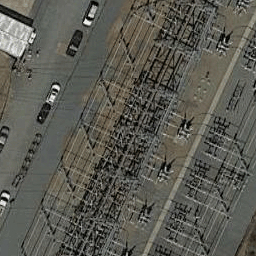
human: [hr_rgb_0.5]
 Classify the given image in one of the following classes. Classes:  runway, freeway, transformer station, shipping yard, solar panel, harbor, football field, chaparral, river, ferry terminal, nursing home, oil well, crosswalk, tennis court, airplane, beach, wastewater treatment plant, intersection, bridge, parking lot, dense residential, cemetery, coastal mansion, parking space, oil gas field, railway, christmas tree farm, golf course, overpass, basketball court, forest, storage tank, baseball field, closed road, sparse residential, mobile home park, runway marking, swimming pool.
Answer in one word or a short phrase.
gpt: transformer station